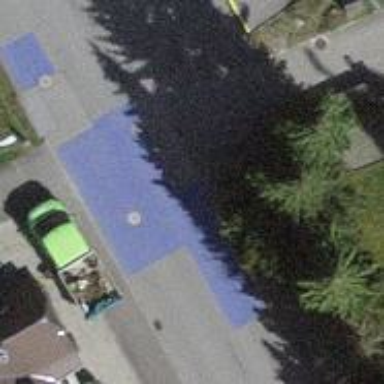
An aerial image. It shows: Marked footway crossing with surface markings.